Question: What is the reading of this measurement?
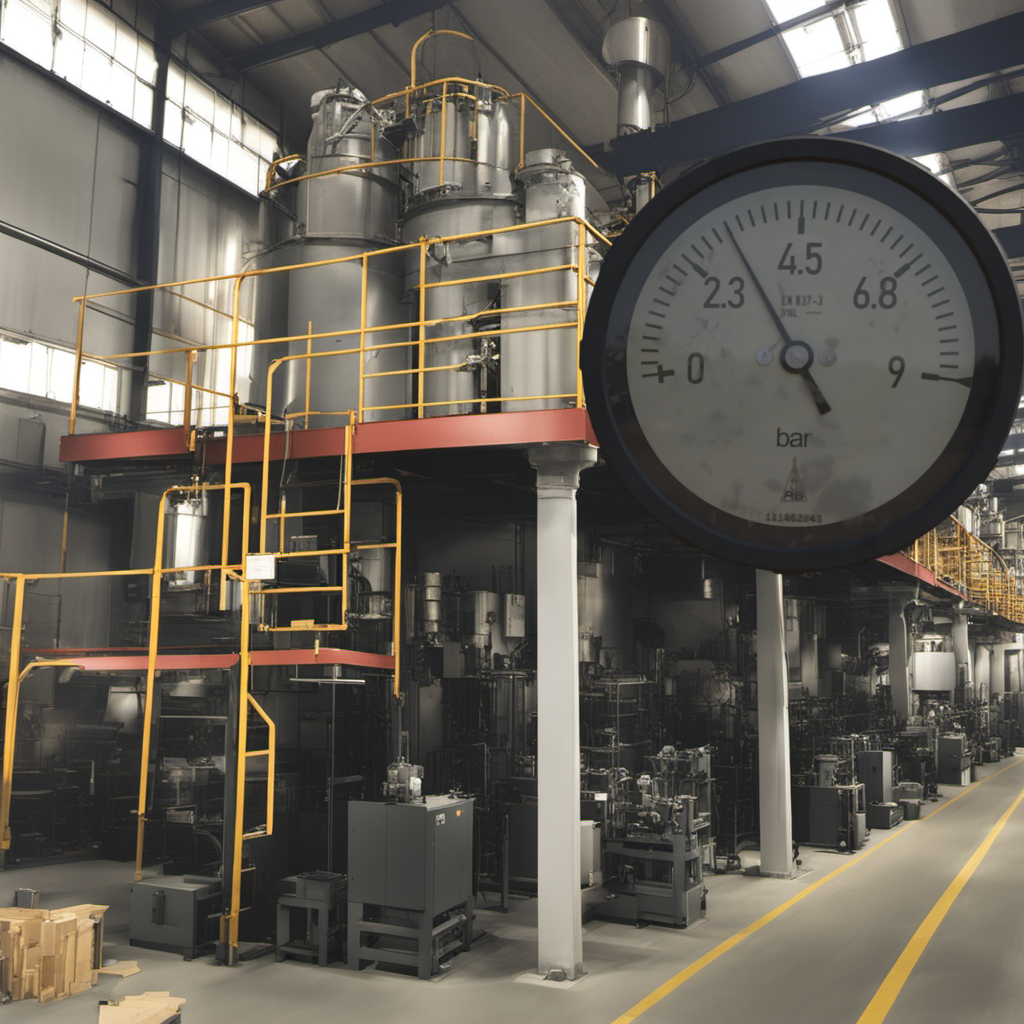
Answer: The result is 3.18
Question: What is the reading range of the measurement in the image?
Answer: The range is from 0 to 9
Question: What is the minimum and maximum reading range of the measurement in the image?
Answer: The minimum value is 0 and the maximum value is 9